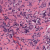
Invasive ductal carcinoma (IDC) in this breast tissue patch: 0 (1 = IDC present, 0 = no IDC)